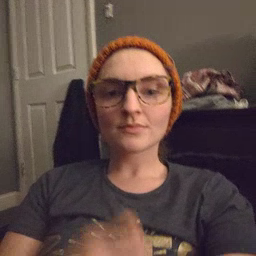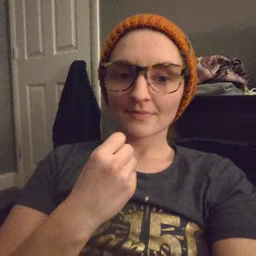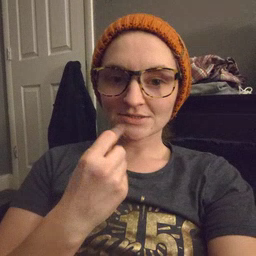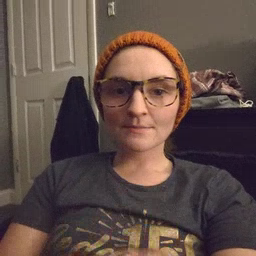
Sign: snack